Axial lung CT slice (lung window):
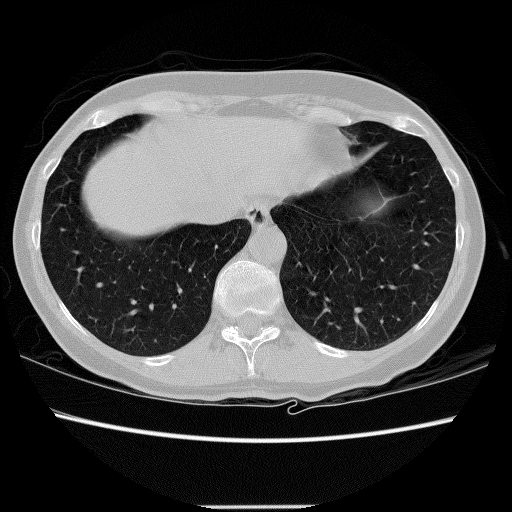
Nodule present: no